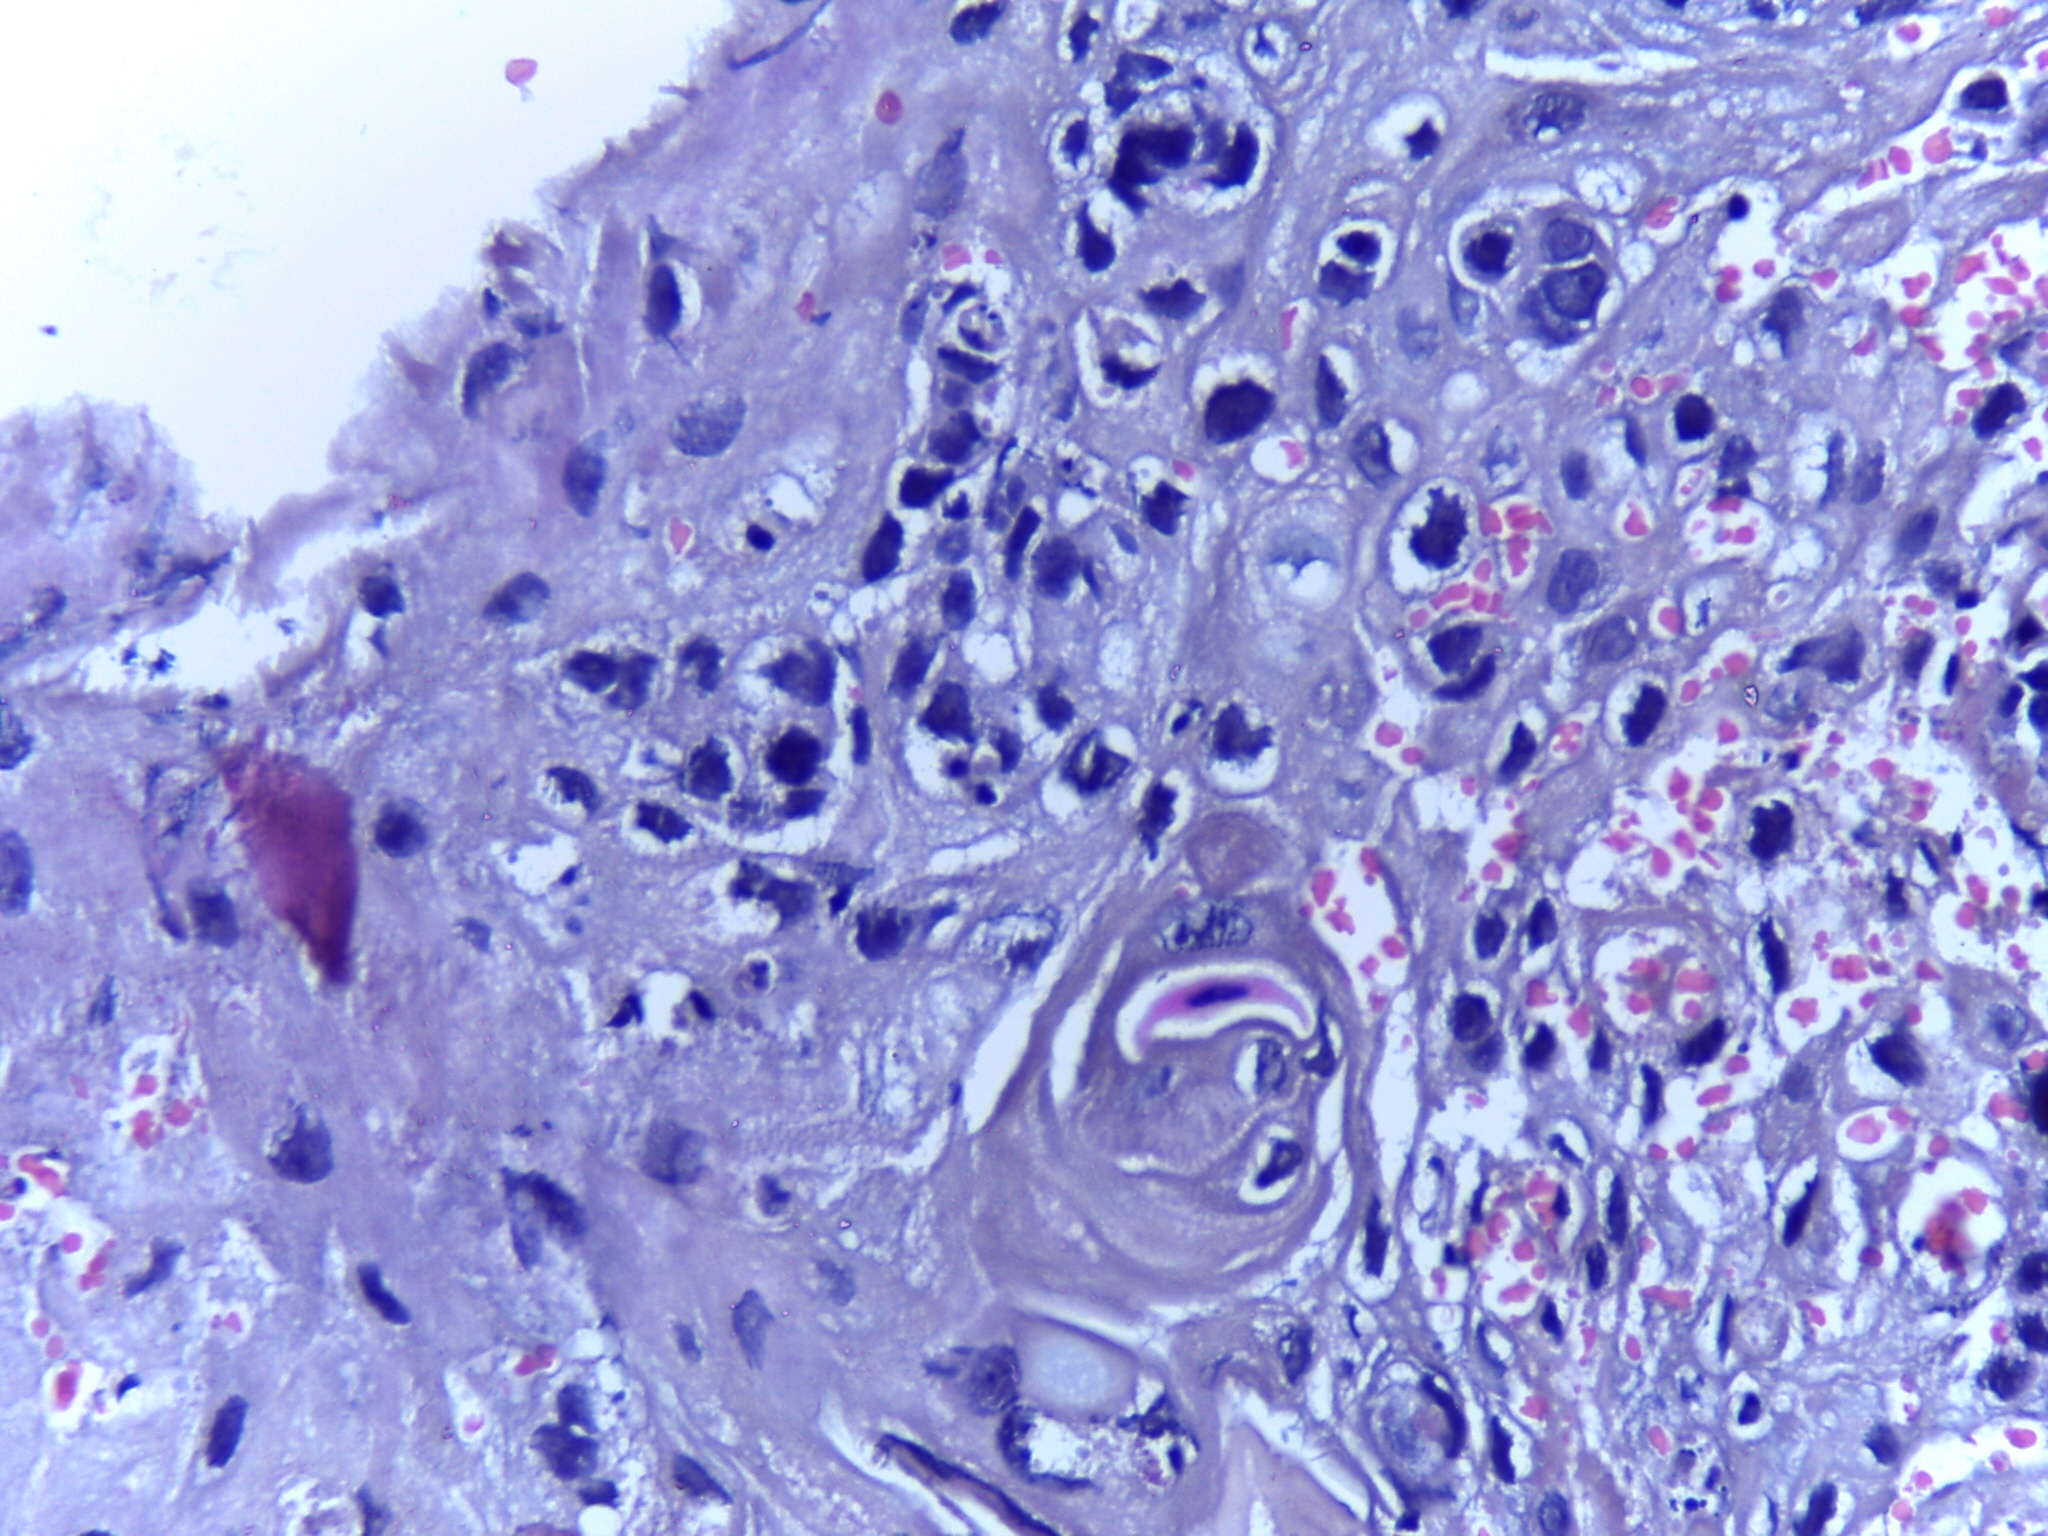
Diagnosis: OSCC